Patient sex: M
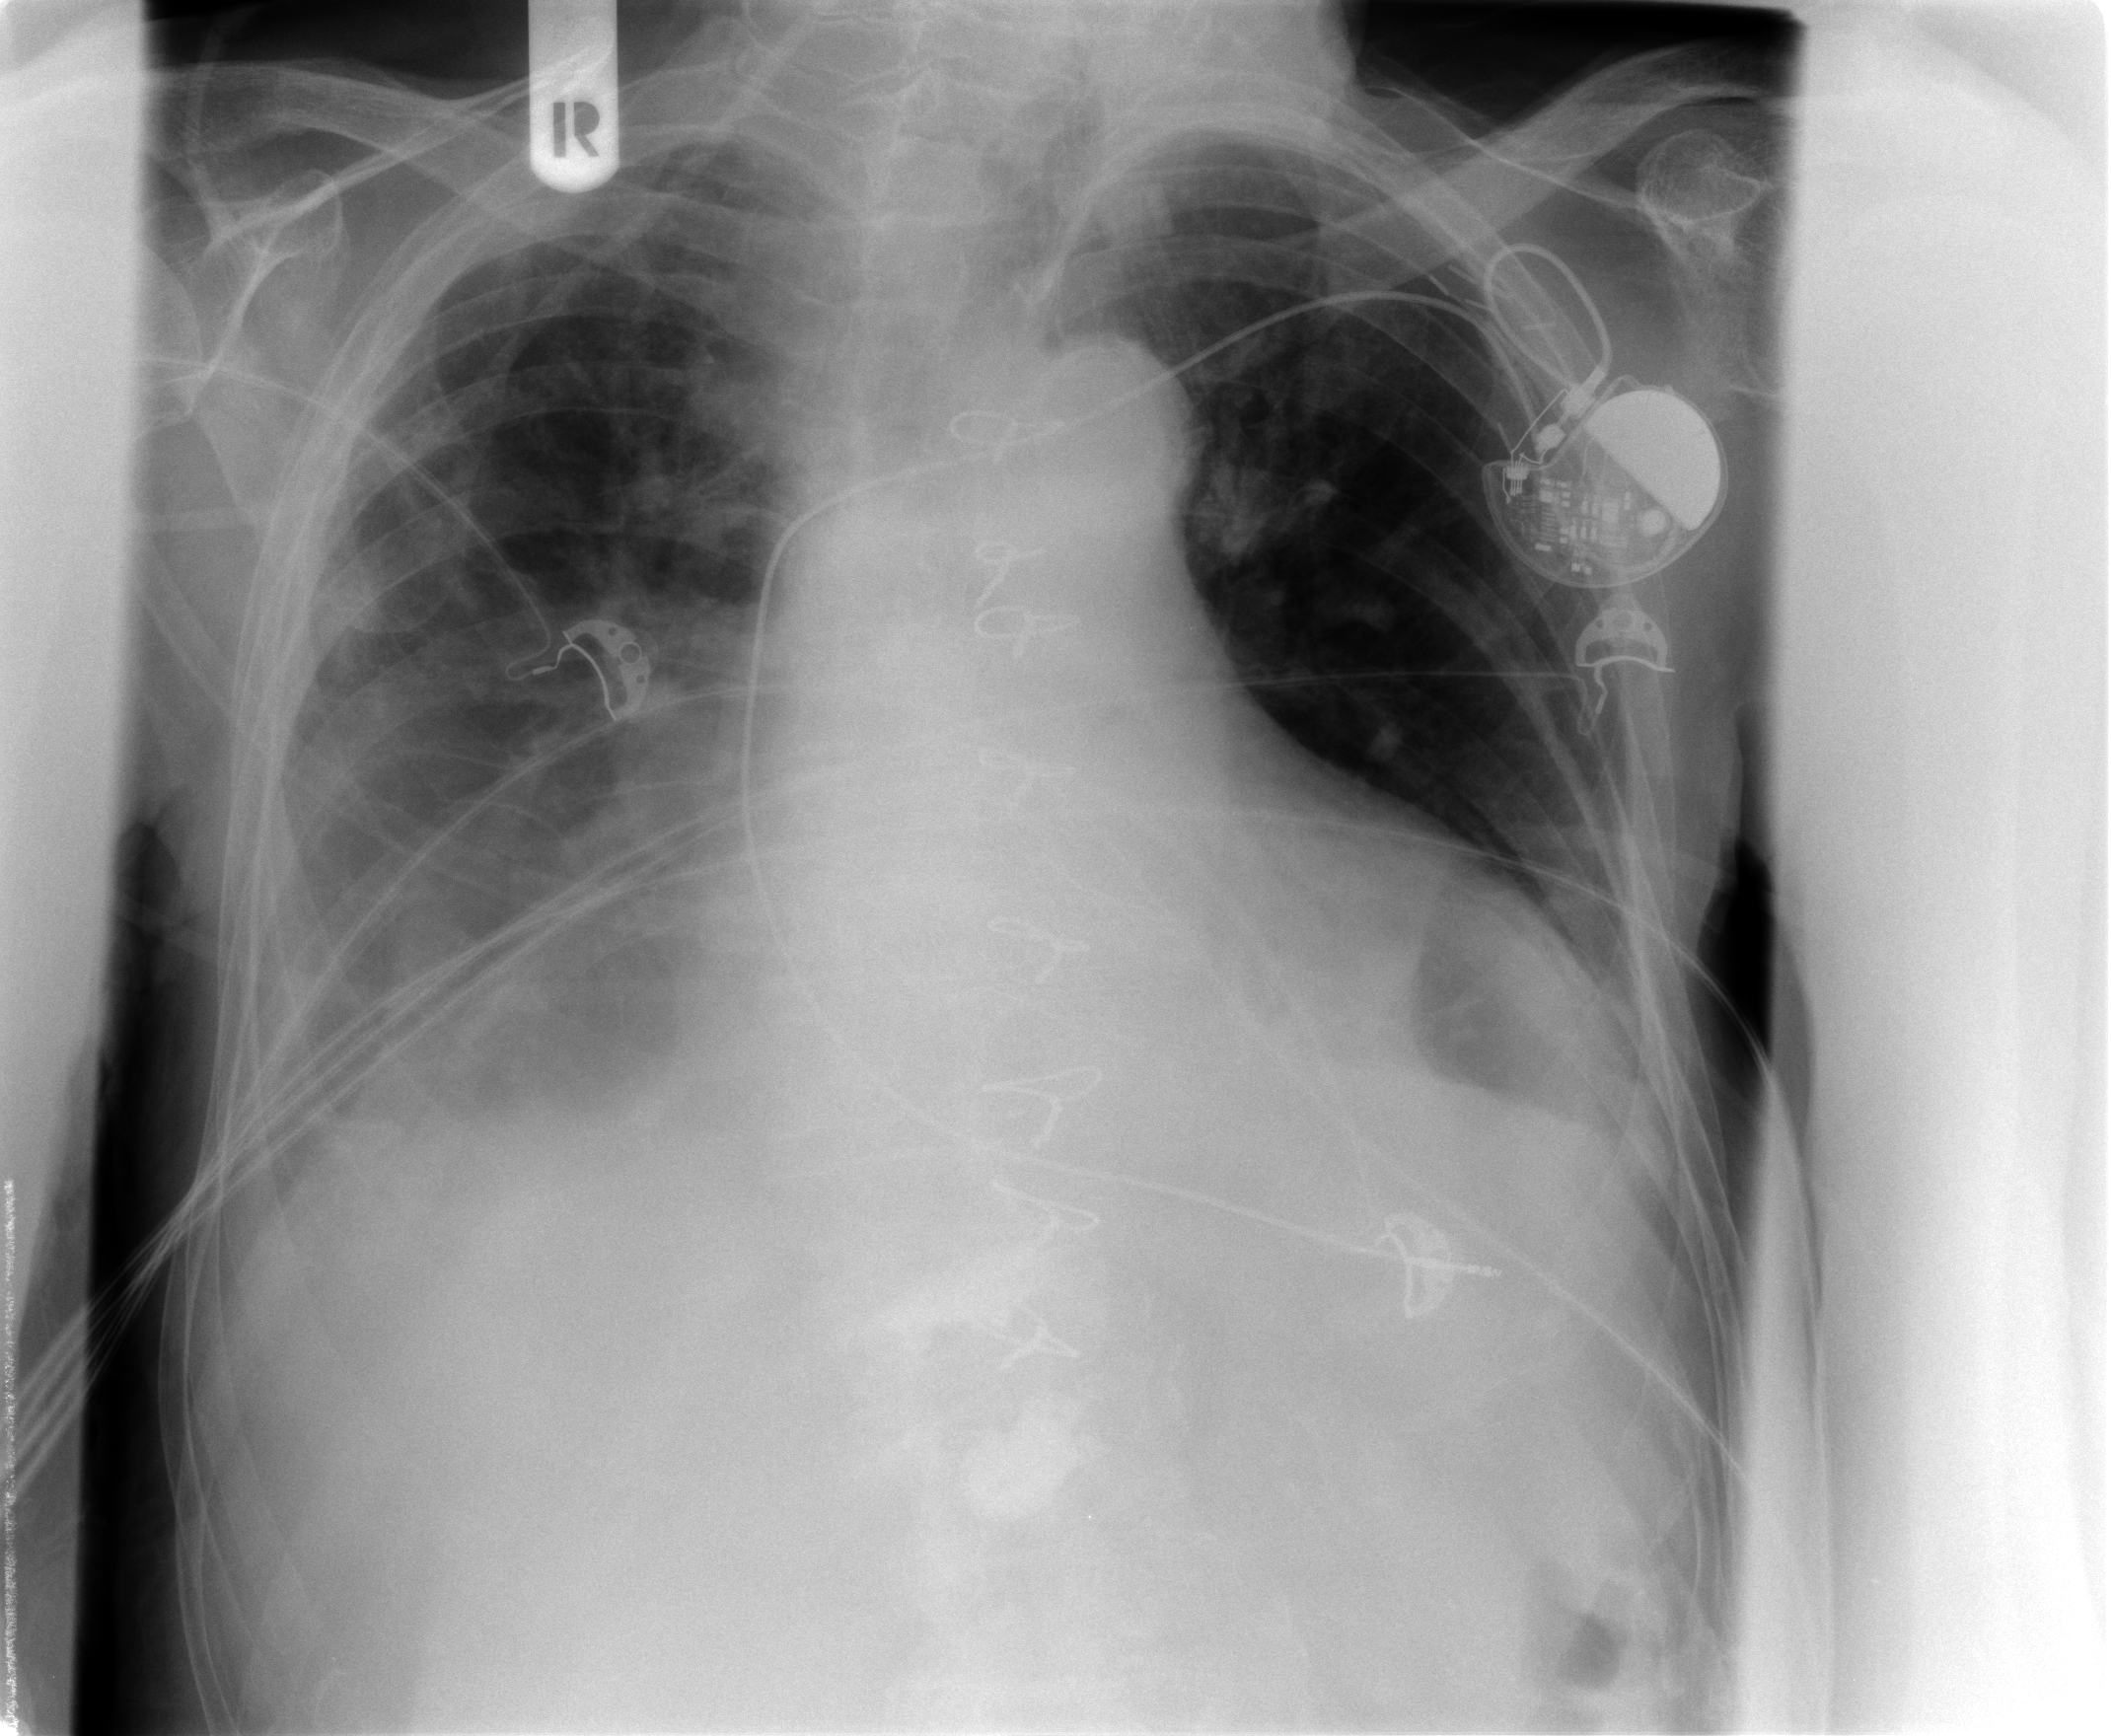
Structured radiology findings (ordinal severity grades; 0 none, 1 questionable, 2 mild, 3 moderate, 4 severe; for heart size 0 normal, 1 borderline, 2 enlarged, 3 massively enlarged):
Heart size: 2
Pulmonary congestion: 2
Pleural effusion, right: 2
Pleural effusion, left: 1
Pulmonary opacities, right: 2
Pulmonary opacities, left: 0
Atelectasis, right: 2
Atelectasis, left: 2